Interaction volume radius: 5 \u00c5
Interaction volume height: 10 \u00c5
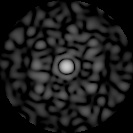
Disorder parameter: 0.8046